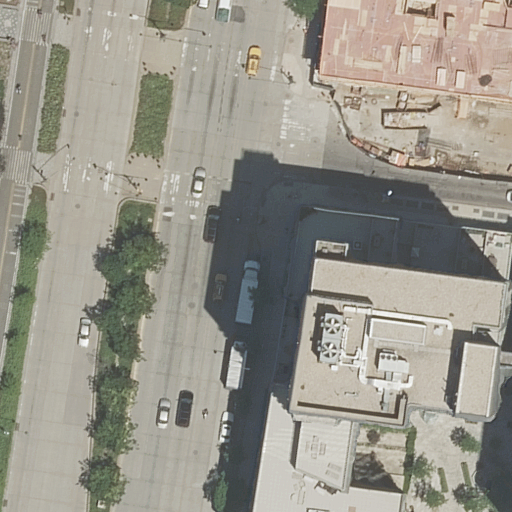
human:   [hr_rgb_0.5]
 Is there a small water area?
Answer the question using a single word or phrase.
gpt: no

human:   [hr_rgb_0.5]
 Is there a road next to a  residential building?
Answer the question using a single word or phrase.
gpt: yes

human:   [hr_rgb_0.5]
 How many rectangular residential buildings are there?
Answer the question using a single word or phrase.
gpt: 1

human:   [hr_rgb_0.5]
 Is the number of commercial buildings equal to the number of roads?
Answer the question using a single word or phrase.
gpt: no

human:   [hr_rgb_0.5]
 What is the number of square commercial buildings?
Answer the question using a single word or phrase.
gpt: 0

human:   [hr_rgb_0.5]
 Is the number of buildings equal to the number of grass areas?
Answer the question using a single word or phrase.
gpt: no

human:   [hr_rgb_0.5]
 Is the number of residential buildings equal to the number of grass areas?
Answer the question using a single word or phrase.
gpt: no

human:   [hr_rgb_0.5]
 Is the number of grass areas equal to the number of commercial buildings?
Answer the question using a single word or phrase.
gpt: no

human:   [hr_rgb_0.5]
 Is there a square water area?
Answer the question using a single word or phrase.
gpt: no

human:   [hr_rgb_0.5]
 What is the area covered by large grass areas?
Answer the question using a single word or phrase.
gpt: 781m2

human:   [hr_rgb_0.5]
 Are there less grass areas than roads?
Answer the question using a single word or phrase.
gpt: yes

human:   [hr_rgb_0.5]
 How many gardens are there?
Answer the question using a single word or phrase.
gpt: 1

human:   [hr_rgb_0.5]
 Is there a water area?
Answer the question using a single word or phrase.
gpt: no

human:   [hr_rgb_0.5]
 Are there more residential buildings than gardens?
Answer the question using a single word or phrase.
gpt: yes

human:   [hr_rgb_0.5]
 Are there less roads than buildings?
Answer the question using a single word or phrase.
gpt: no

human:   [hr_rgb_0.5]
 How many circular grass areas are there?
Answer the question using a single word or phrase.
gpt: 0

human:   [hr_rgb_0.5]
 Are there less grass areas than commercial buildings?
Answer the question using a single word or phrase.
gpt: no

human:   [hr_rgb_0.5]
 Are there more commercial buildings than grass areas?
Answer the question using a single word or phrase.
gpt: no

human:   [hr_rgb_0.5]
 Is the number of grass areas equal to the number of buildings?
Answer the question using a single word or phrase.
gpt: no

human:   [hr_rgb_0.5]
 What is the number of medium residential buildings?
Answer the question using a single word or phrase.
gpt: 1

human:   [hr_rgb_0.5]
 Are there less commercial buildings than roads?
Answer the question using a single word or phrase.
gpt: yes

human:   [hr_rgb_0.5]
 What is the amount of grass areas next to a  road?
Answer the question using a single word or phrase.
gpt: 6

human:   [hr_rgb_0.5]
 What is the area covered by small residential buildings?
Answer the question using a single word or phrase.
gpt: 0m2

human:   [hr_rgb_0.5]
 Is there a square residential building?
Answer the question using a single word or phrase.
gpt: no

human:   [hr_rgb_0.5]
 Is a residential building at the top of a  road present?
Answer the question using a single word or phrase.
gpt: yes

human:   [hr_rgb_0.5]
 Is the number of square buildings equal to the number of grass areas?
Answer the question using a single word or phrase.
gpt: no

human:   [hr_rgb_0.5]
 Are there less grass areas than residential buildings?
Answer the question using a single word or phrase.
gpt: no

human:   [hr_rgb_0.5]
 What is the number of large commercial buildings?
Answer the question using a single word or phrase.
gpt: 0

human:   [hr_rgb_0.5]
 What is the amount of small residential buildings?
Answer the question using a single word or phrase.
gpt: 0

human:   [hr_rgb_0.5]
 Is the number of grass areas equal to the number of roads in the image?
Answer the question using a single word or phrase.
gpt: no

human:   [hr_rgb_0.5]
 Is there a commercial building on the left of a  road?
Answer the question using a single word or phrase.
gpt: no

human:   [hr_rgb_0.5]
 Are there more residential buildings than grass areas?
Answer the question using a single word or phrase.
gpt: no

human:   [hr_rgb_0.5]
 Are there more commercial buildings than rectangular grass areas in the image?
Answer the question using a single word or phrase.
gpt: no

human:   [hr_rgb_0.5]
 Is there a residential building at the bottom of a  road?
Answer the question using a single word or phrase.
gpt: yes

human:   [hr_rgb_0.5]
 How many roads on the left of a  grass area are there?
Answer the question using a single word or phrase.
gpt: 4

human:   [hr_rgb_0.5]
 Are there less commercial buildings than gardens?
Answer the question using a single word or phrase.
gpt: yes